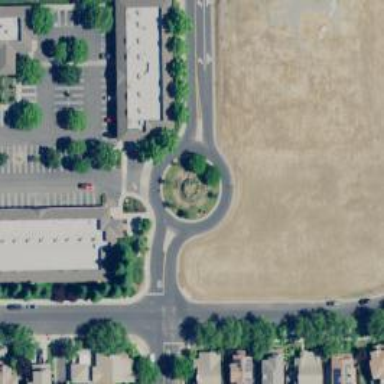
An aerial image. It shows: Unclassified road featuring roundabout.